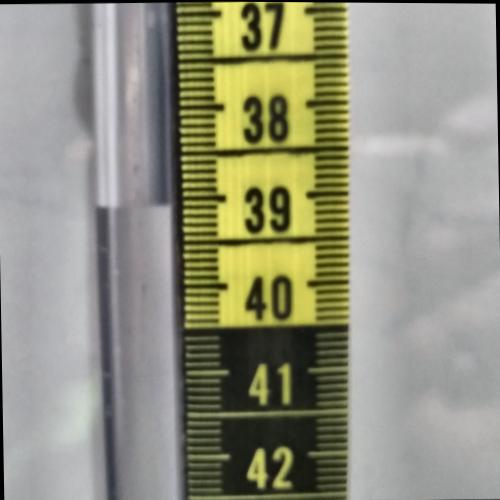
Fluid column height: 39.1 cm